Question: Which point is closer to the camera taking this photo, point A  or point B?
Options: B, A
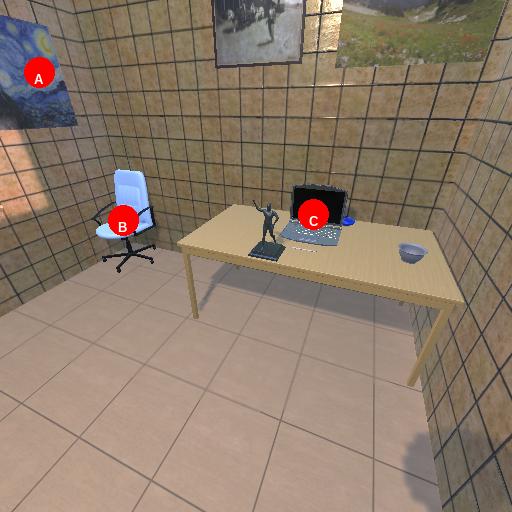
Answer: B